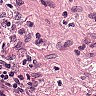
Metastatic tissue present: no